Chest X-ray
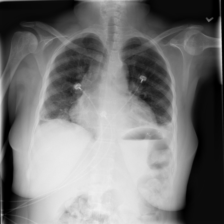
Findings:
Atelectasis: positive
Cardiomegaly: positive
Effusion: negative
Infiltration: negative
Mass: negative
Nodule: negative
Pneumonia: negative
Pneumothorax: negative
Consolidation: positive
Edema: negative
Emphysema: negative
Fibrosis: negative
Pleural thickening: negative
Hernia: negative